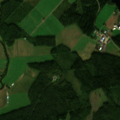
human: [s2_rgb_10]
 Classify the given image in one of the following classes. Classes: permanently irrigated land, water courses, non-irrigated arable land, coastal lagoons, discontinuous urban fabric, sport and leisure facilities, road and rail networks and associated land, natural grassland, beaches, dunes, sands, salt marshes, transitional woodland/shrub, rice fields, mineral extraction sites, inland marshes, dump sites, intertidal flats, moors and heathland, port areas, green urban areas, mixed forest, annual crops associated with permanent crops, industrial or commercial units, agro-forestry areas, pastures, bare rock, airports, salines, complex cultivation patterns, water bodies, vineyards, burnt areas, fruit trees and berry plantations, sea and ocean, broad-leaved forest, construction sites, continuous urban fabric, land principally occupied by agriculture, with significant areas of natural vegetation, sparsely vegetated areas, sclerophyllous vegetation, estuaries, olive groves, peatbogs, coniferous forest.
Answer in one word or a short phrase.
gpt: non-irrigated arable land, land principally occupied by agriculture, with significant areas of natural vegetation, mixed forest, transitional woodland/shrub